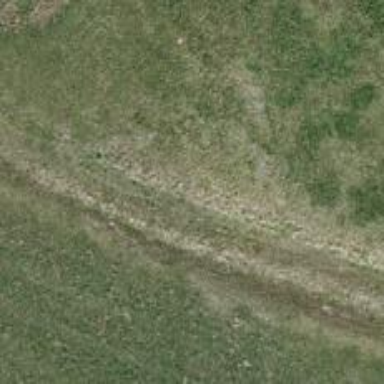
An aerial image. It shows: Unpaved track with tracktype grade4.